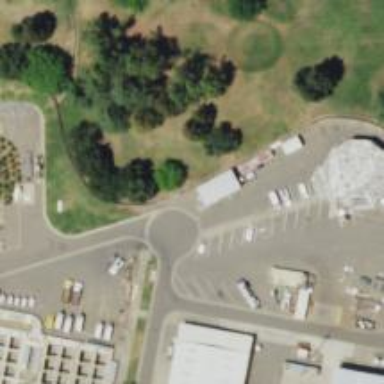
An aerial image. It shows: Turning circle on the road.